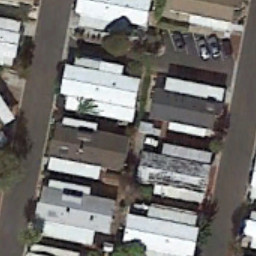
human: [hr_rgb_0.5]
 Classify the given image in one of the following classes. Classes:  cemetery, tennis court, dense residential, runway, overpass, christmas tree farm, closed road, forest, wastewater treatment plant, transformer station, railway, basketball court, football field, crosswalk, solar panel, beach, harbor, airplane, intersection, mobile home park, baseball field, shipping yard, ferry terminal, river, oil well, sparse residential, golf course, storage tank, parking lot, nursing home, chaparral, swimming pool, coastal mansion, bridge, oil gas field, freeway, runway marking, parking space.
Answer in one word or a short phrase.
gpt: mobile home park